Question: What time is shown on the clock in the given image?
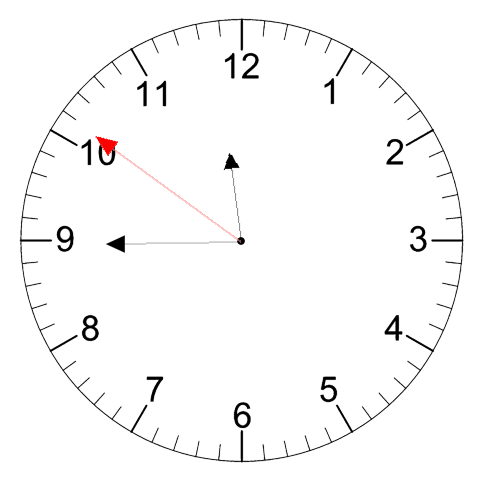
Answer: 11:44:51